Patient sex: M
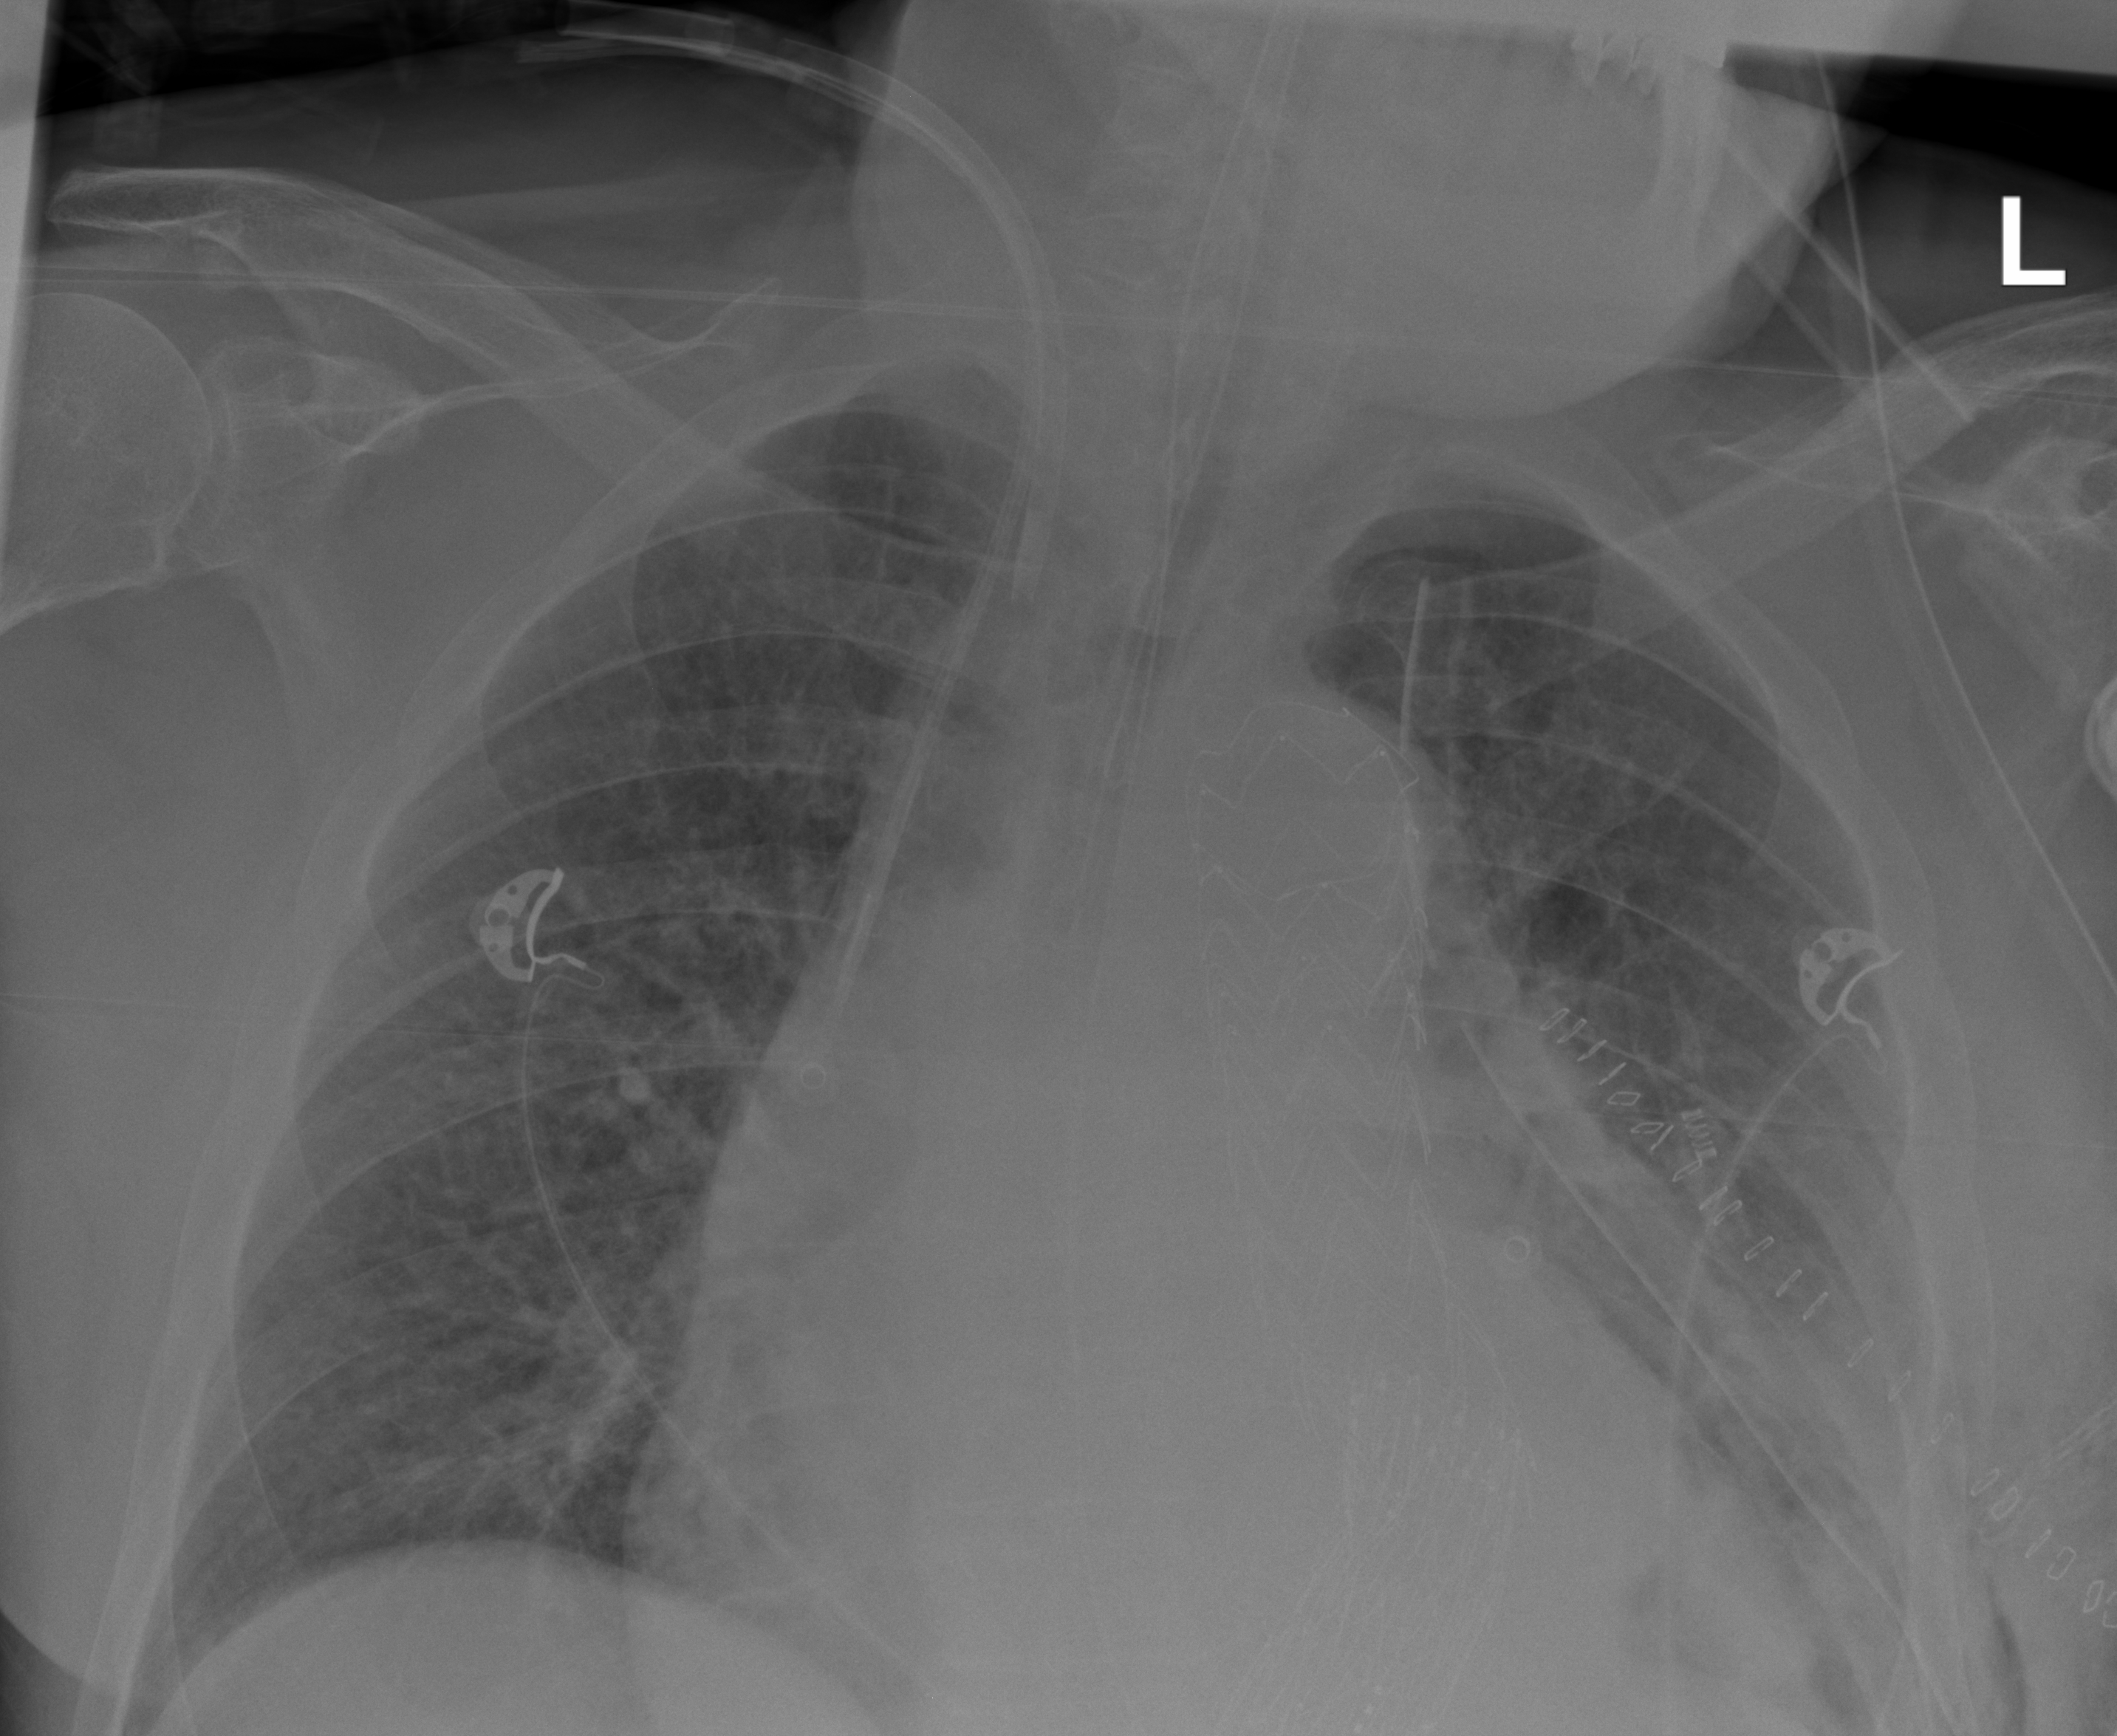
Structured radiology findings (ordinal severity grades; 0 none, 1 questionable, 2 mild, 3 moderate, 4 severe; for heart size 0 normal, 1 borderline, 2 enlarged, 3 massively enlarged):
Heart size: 2
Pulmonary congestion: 2
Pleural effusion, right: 0
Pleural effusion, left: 2
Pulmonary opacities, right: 0
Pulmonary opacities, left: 1
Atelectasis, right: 0
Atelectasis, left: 2